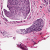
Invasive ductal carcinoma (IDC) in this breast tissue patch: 0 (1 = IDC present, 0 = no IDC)